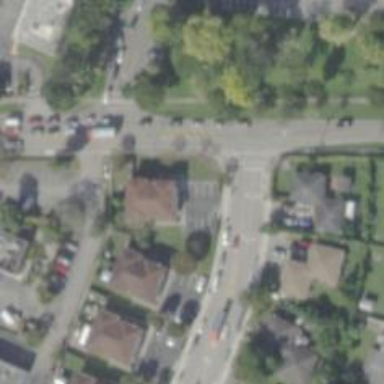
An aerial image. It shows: Asphalt footway with uncontrolled crossing. The crossing has lines markings.